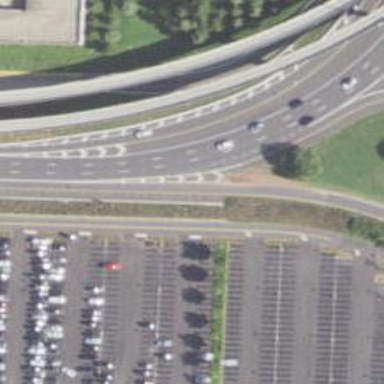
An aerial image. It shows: Asphalt motorway.